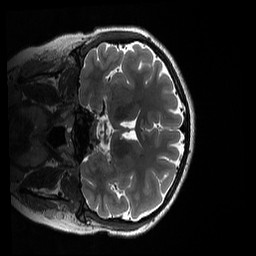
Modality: T2w
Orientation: coronal
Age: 19
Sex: female